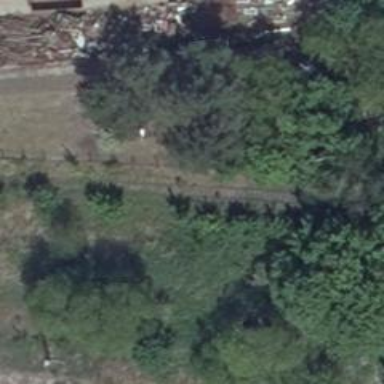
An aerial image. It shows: Abandoned railway yard.